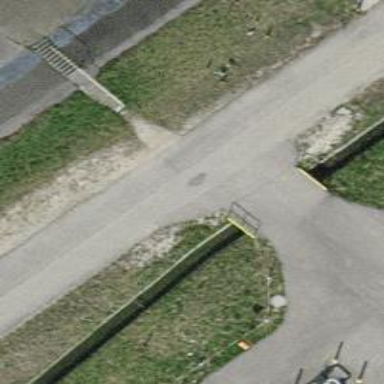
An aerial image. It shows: Driveway leading to service road.